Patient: sex F, age 52
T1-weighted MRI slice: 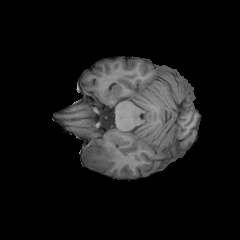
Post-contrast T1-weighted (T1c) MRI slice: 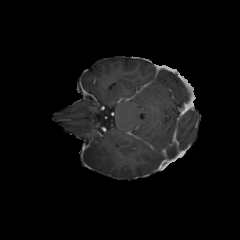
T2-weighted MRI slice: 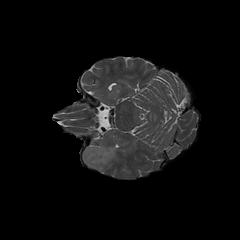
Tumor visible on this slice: yes
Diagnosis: Glioblastoma, IDH-wildtype
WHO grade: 4